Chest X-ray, PA view. Patient: 66 years old, sex M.
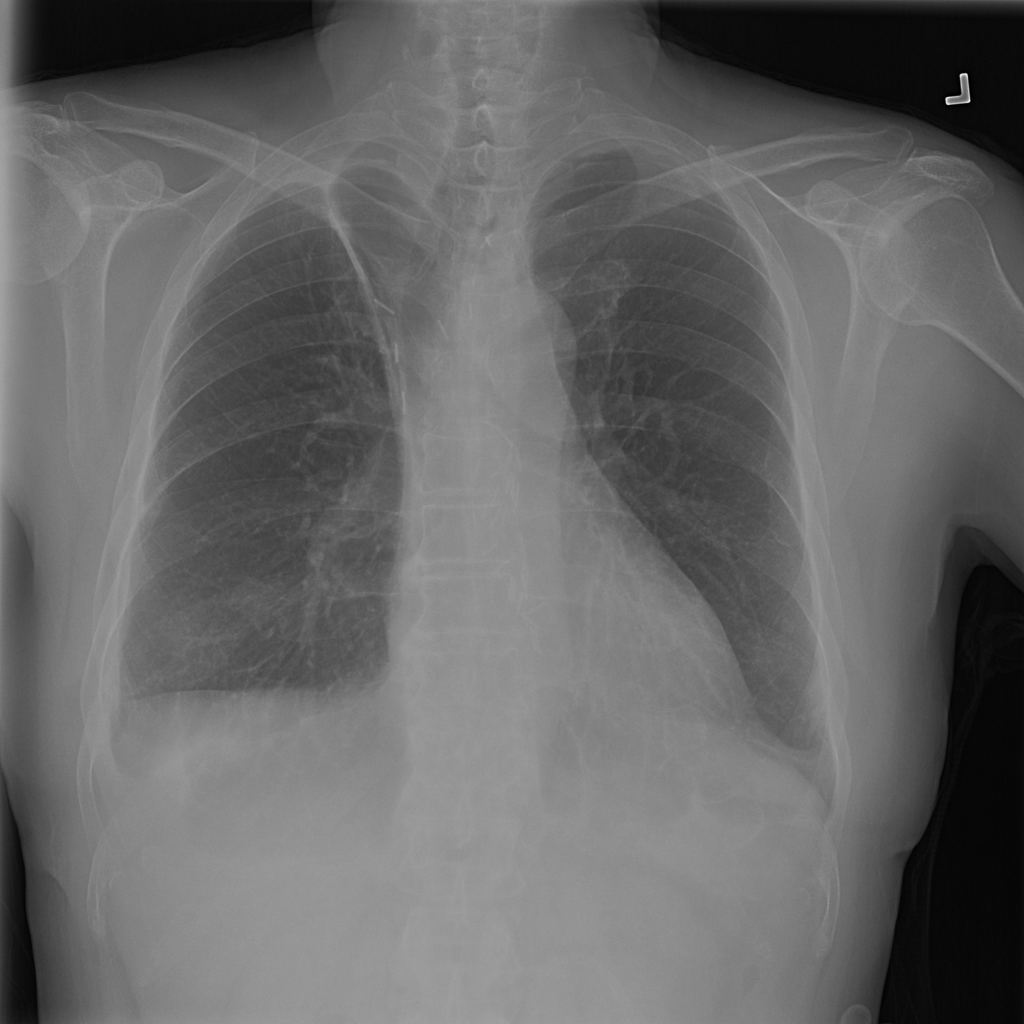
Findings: Pneumothorax